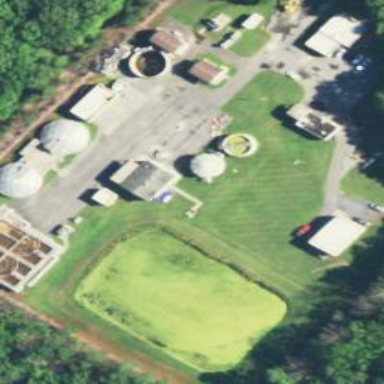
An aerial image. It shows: Wastewater plant.